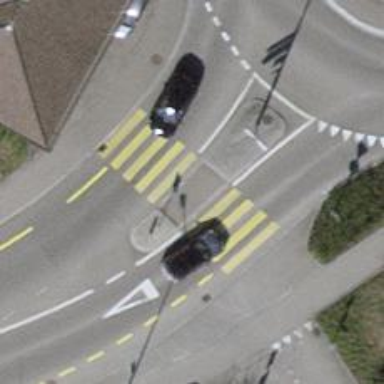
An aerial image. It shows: Traffic calming island.